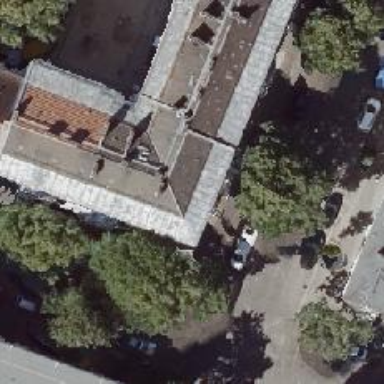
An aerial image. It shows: Kindergarten.